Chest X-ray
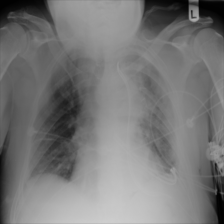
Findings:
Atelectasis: negative
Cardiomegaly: negative
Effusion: negative
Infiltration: negative
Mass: negative
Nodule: negative
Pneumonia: negative
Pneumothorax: negative
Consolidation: negative
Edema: negative
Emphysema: negative
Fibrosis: negative
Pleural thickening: positive
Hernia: negative